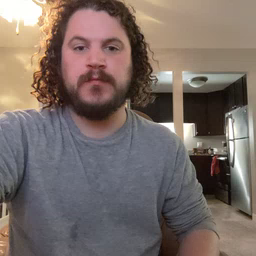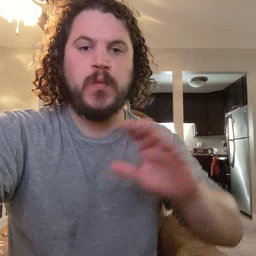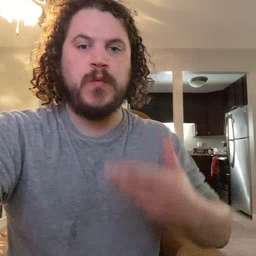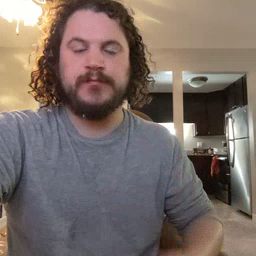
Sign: all